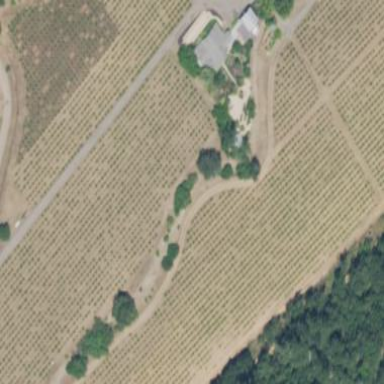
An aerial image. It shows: Vineyard with grape crops.